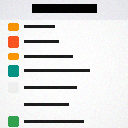
Screen state: on